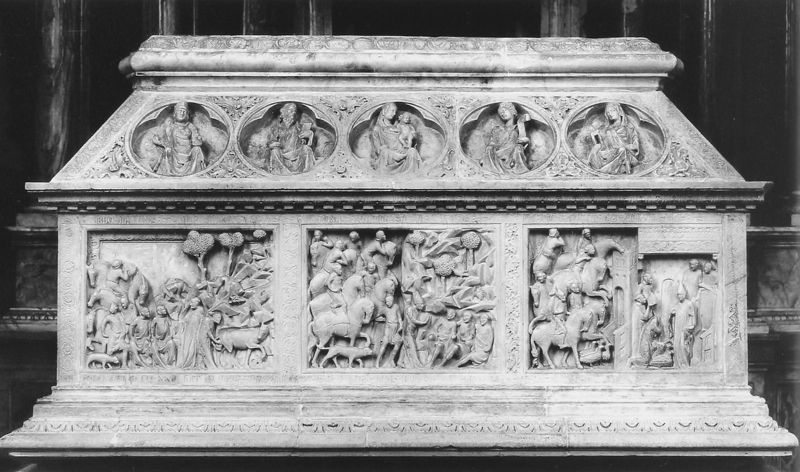
Titel: Schrein des hl. Cerbonius
Künstler: Goro di Gregorio
Standort: Massa Marittima, Dom S. Cerbonio (EU - I - Toskana)
Schlagwörter: weiß, bäume, menschen, köpfe, marmor, männer, säulen, hund, tiere, sockel, stein, felder, natur, kirche, figur, pferde, reiter, rund, relief, bilder, ente, kuh, figuren, ornamente, katze, deckel, medaillon, kreise, gänse, ritter, fries, sims, sarg, grab, heilige, reliefs, szenen, wulst, schnitzen, grabmal, nischen, sarkophag, bogenfries, pisano, donatello